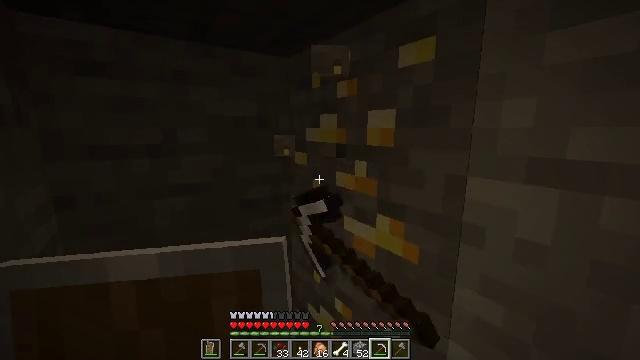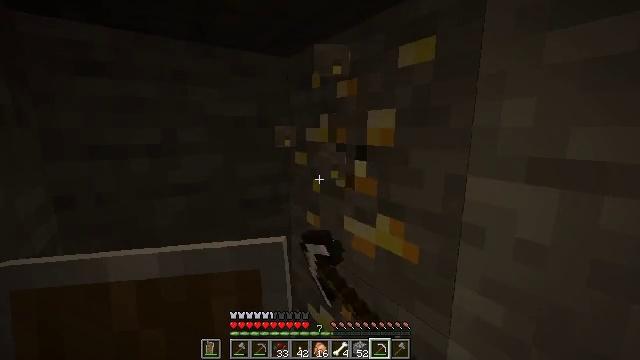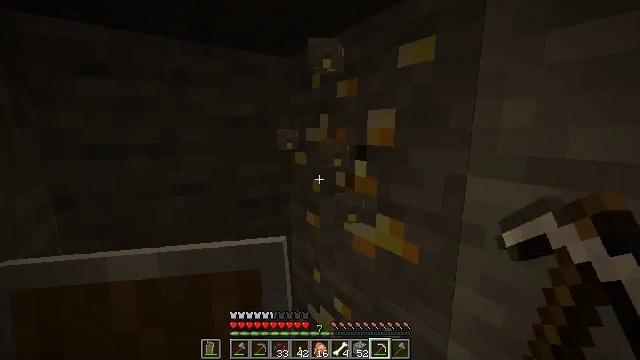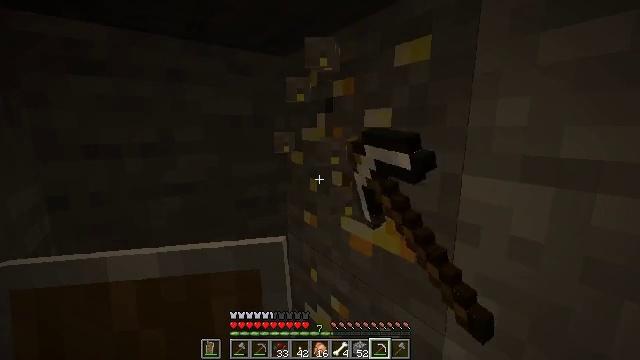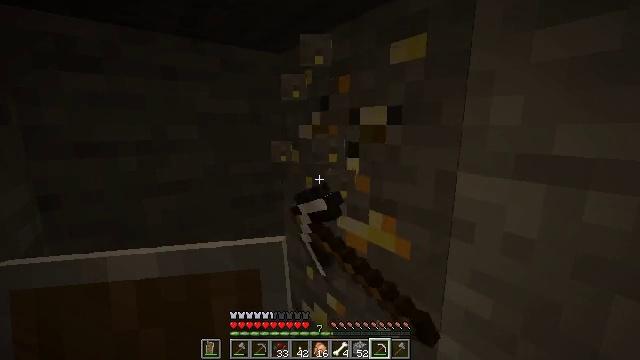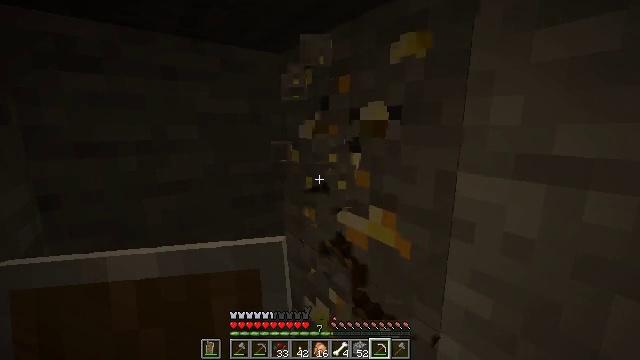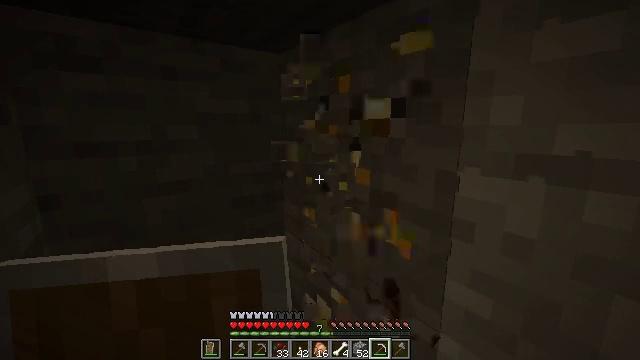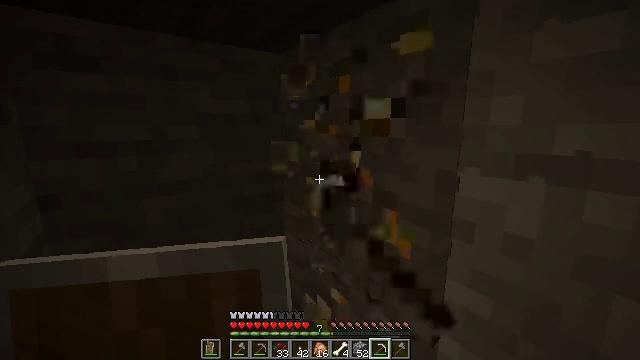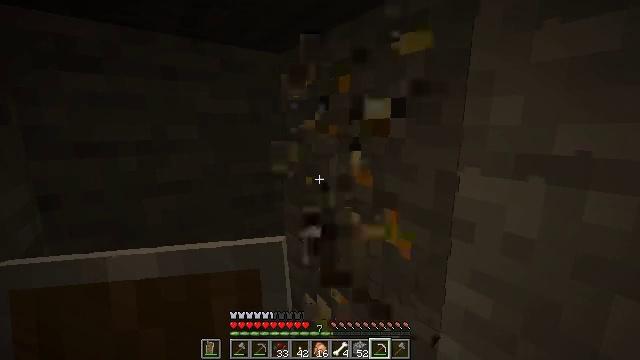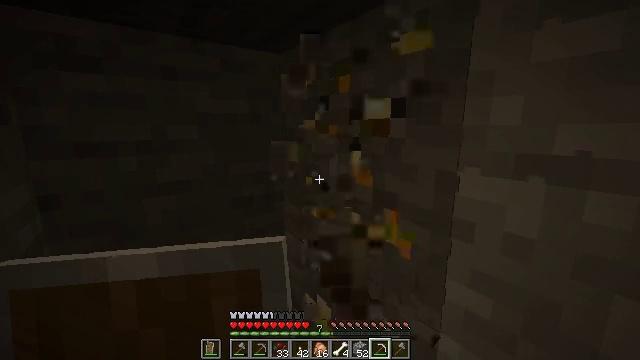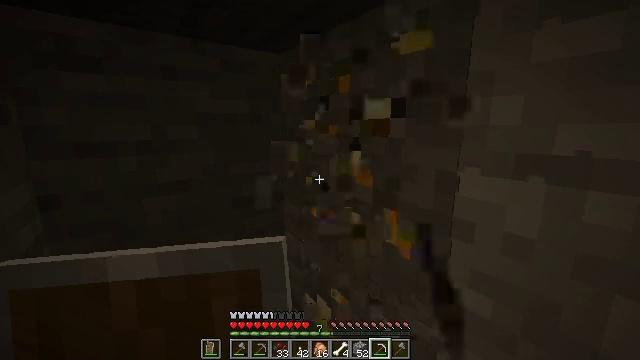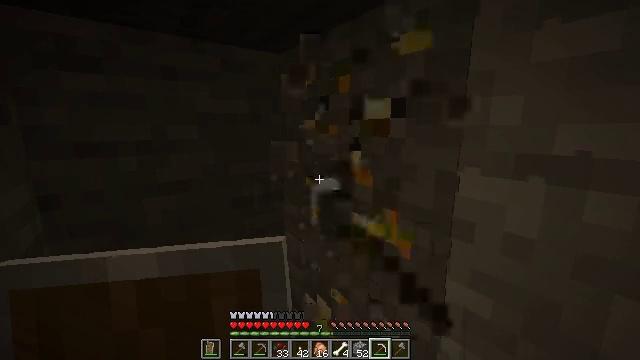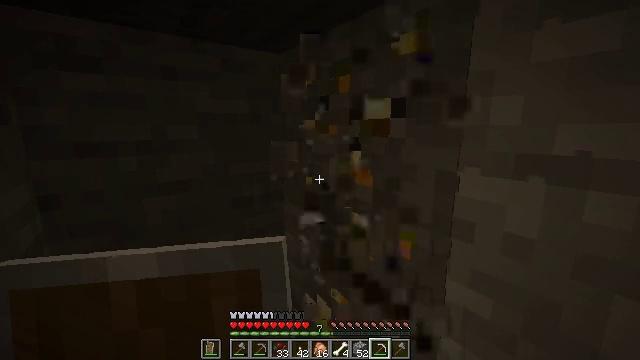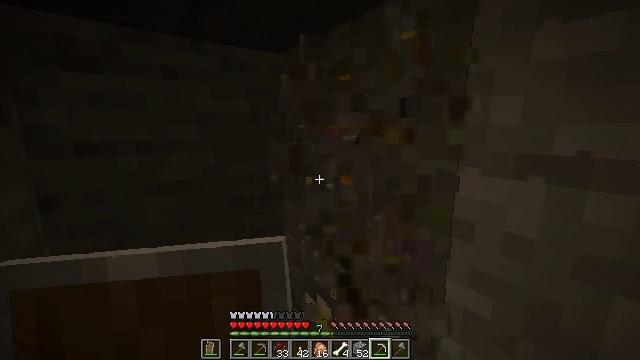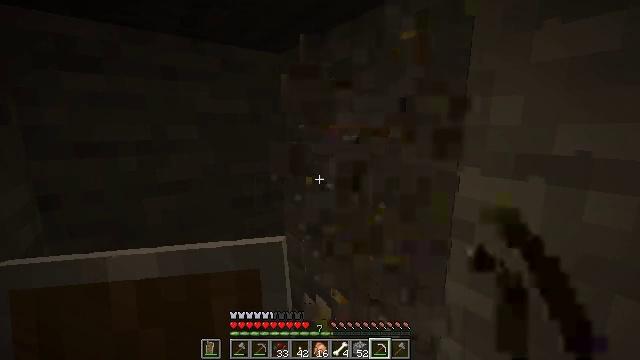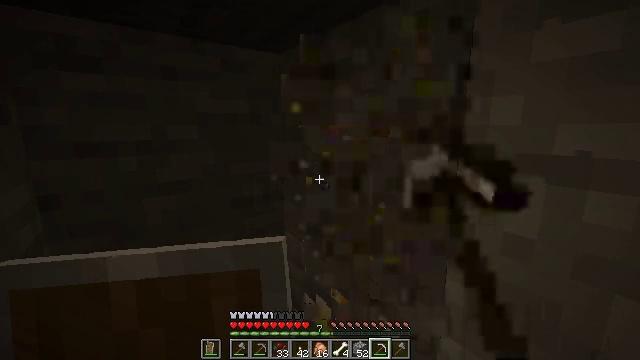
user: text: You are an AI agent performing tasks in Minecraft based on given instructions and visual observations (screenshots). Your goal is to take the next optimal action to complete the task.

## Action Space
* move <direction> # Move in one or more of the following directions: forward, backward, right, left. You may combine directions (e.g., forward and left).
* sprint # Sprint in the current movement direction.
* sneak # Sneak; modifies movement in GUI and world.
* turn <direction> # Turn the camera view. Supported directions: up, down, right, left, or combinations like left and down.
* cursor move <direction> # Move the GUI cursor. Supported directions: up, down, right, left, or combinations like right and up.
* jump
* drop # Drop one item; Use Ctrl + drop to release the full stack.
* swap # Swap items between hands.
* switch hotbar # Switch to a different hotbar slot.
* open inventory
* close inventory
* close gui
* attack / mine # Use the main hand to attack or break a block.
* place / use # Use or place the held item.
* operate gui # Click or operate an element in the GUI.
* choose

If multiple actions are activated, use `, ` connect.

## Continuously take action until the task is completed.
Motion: motion action
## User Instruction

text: Gather gold ore with a pickaxe.
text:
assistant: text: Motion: attack / mine
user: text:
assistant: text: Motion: attack / mine
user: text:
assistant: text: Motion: attack / mine
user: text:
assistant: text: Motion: attack / mine
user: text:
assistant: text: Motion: turn down, attack / mine
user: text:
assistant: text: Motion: attack / mine
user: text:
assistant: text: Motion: attack / mine
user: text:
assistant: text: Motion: attack / mine
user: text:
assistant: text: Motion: attack / mine
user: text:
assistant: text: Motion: attack / mine
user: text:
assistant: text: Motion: attack / mine
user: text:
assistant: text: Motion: attack / mine
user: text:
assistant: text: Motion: attack / mine
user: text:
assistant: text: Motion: attack / mine
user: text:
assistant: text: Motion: attack / mine
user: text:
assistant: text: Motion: attack / mine
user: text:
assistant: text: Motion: attack / mine
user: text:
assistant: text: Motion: attack / mine
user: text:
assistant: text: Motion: attack / mine
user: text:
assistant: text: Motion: attack / mine
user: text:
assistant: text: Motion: turn right and down, attack / mine
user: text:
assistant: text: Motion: turn right and down
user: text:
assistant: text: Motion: turn right and down
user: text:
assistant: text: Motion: attack / mine
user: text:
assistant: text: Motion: attack / mine
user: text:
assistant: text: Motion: attack / mine
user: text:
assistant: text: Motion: attack / mine
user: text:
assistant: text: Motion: attack / mine
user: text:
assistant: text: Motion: attack / mine
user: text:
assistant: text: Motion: turn down, attack / mine